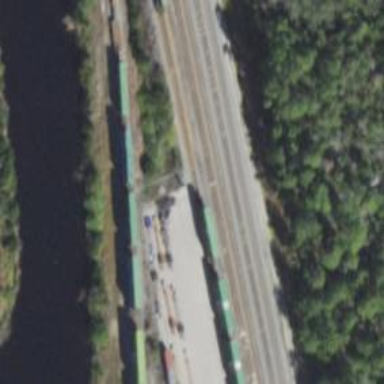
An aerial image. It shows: Railway siding for service.